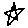
Label: star